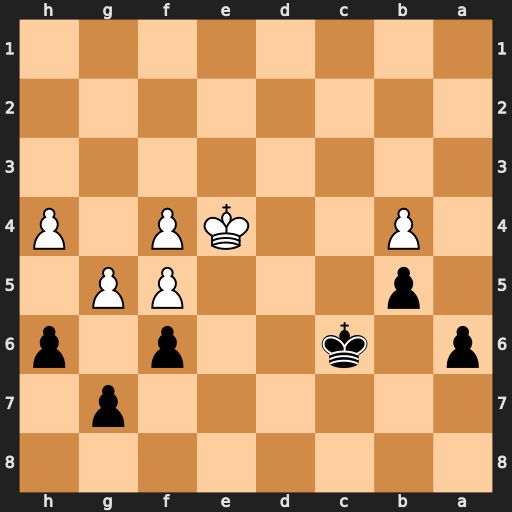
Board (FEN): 8/6p1/p1k2p1p/1p3PP1/1P2KP1P/8/8/8
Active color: b
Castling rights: -
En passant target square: -
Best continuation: a5 bxa5 b4 a6 Kb6 a7 Kxa7